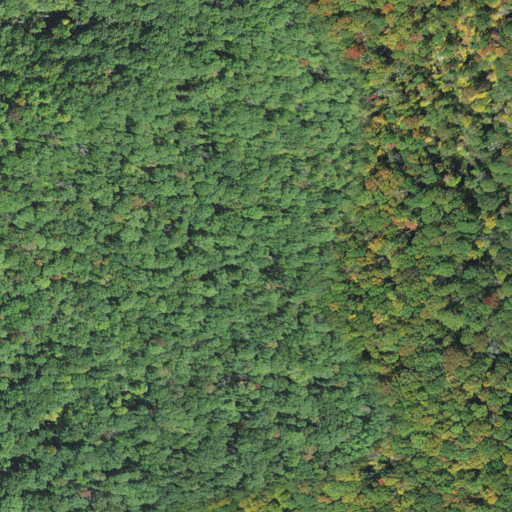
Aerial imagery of ridge(s) in North Carolina named Whiterock Ridge containing deciduous forest and mixed forest